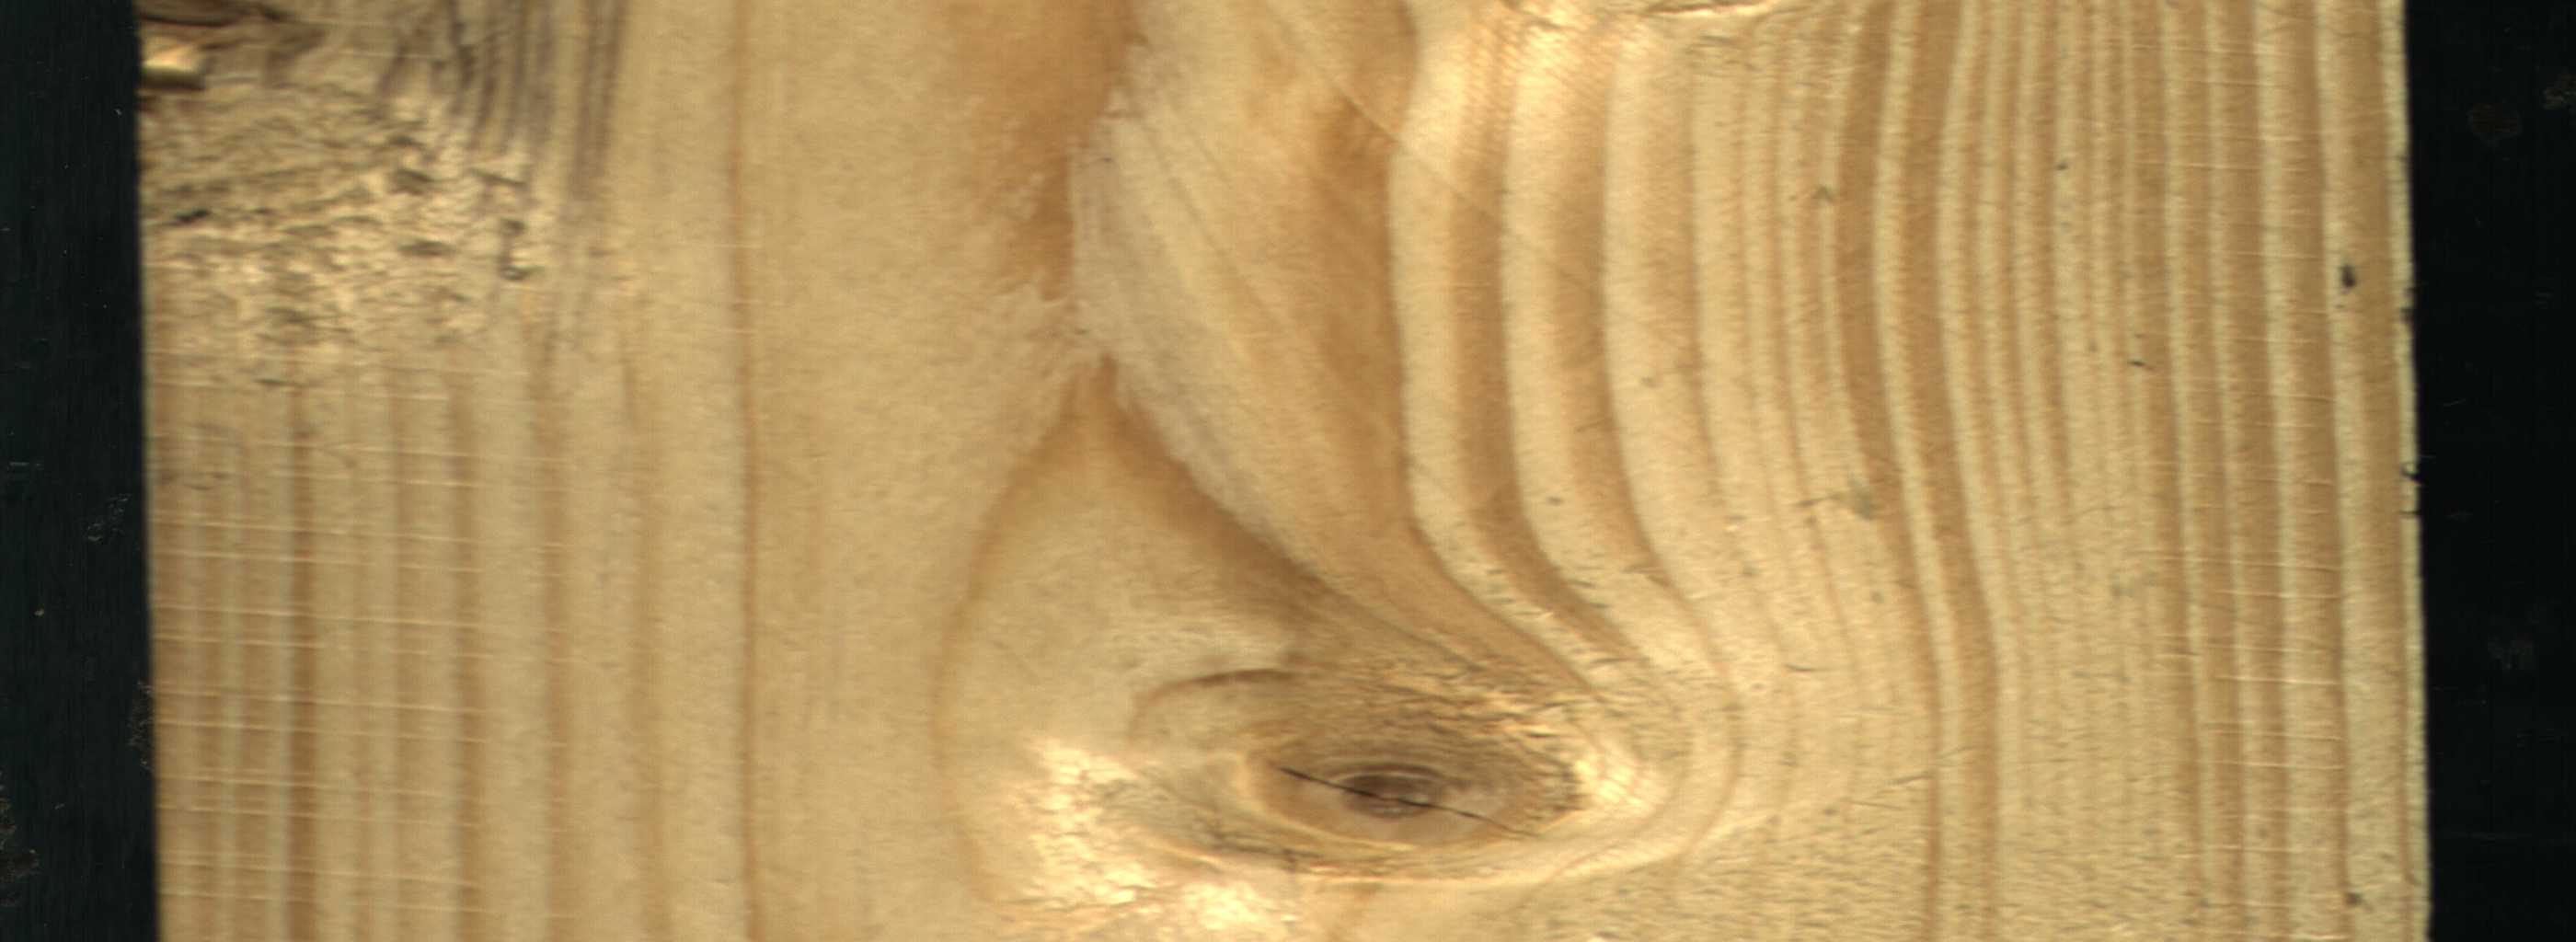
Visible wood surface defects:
knot_with_crack
Live_Knot